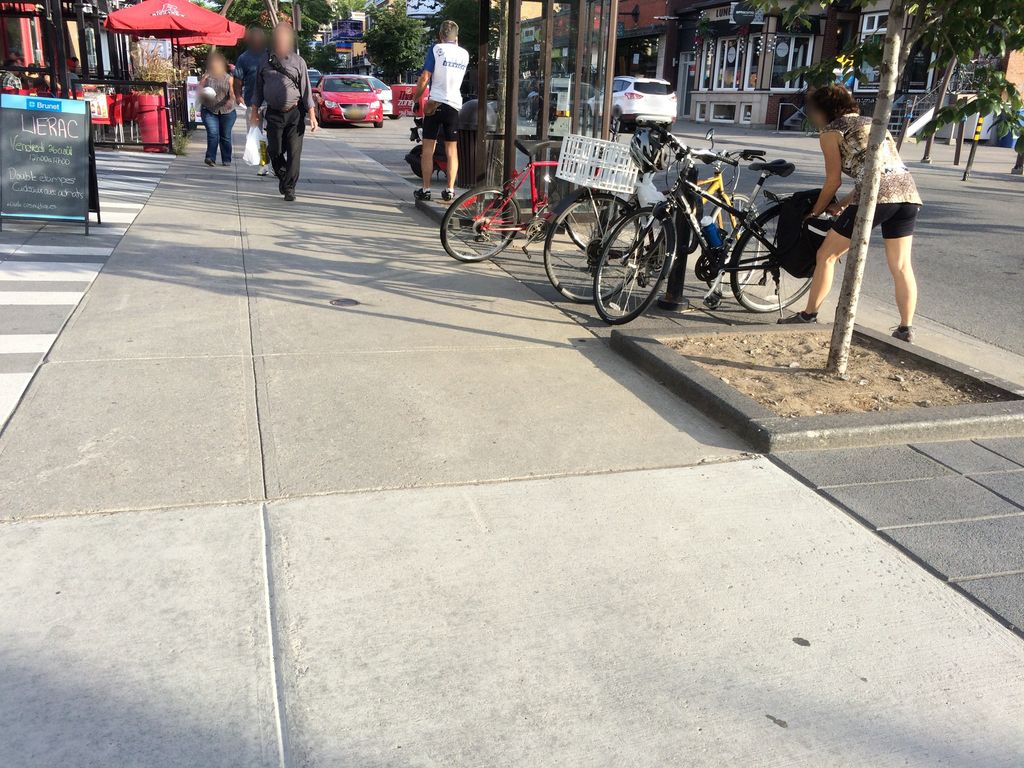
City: quebec_city